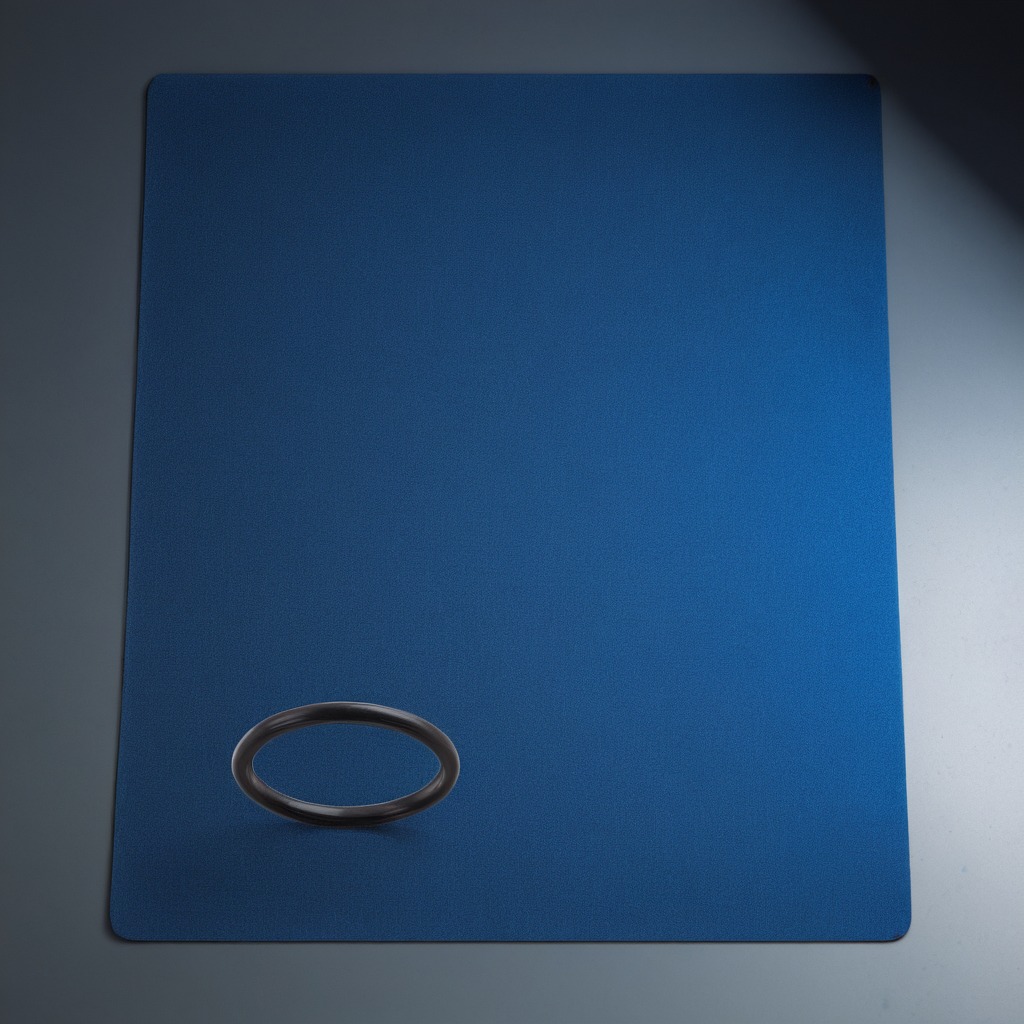
A rubber O-ring is lying on a clean granite tabletop.